Question: I have been trying but failed to do the below.
I have one label frame with some entry boxes. I want to add a button so that user can add multiple frames in the tool along with the entry boxes and buttons below the existing label frame.And when the new frame is added the text box below should get shifted. my code for tkinter is below:
'''
from Tkinter import *
root=Tk()
root.title("CIME")
step = LabelFrame(root,text="Enter Details:")
step.grid(row=0, columnspan=7, sticky='W',padx=5, pady=5, ipadx=5, ipady=5)
Label(step,text="Competitors",font = "Arial 8 bold italic").grid(row=0,sticky='E', padx=5, pady=2)
Label(step,text="Keywords",font = "Arial 8 bold italic").grid(row=1,sticky='E', padx=5, pady=2)
Label(step,text="Project Name",font = "Arial 8 bold italic").grid(row=2,sticky='E', padx=5, pady=2)
e1 = Entry(step)
e2=Entry(step)
e3=Entry(step)
e1.grid(row=0,column=1,columnspan=7, sticky="WE", pady=3,padx=5)
e2.grid(row=1,column=1,columnspan=7, sticky="WE", pady=3,padx=5)
e3.grid(row=2,column=1,columnspan=7, sticky="WE", pady=3,padx=5)
tex = Text(master=root)
scr=Scrollbar(root,orient =VERTICAL,command=tex.yview)
scr.grid(padx=1, column=7, rowspan=15, columnspan=1, sticky=NS)
tex.grid(row = 4,column=1)
tex.config(yscrollcommand=scr.set,font=('Arial', 8, 'bold', 'italic'))
#tex['yscrollcommand'] = sb.set
Button(step,text ="Search Words",width=10,font = "Arial 8 bold italic",activebackground="red",command=roll).grid(row=3,column=0,sticky=W,pady=4,padx=5)
Button(step,text="Google Search",width=10,font = "Arial 8 bold italic",command = links).grid(row=3,column=2,sticky=W,pady=4,padx=5)
Button(step,text="Extraxt Text",width=10,font = "Arial 8 bold italic",command = create).grid(row=3,column=4,sticky=W,pady=4,padx=5)
mainloop()
'''

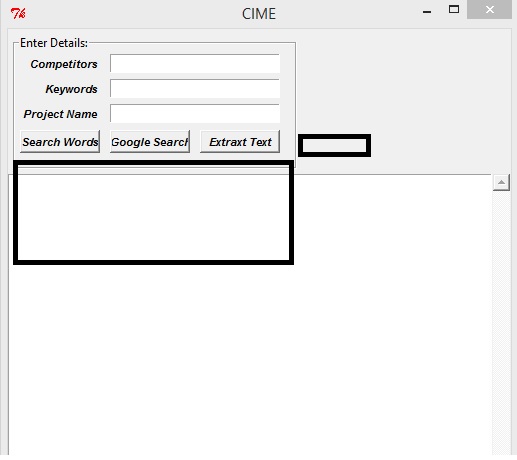
Answer: Define a function that generate label frame. And call it in the callback function of the new button.
'''
from Tkinter import *
def roll(): pass
def links(): pass
def create(): pass
root=Tk()
root.title("CIME")
rows = 0
def create_detail_frame():
global rows
step = LabelFrame(root,text="Enter Details:")
step.grid(row=rows, columnspan=7, sticky='W',padx=5, pady=5, ipadx=5, ipady=5)
Label(step,text="Competitors",font = "Arial 8 bold italic").grid(row=0,sticky='E', padx=5, pady=2)
Label(step,text="Keywords",font = "Arial 8 bold italic").grid(row=1,sticky='E', padx=5, pady=2)
Label(step,text="Project Name",font = "Arial 8 bold italic").grid(row=2,sticky='E', padx=5, pady=2)
e1 = Entry(step)
e2 = Entry(step)
e3 = Entry(step)
e1.grid(row=0,column=1,columnspan=7, sticky="WE", pady=3,padx=5)
e2.grid(row=1,column=1,columnspan=7, sticky="WE", pady=3,padx=5)
e3.grid(row=2,column=1,columnspan=7, sticky="WE", pady=3,padx=5)
Button(step,text ="Search Words",width=10,font = "Arial 8 bold italic",activebackground="red",command=roll).grid(row=3,column=0,sticky=W,pady=4,padx=5)
Button(step,text="Google Search",width=10,font = "Arial 8 bold italic",command=links).grid(row=3,column=2,sticky=W,pady=4,padx=5)
Button(step,text="Extraxt Text",width=10,font = "Arial 8 bold italic",command = create).grid(row=3,column=4,sticky=W,pady=4,padx=5)
rows += 1
# Reposition text, scroll
#scr.grid_forget()
#tex.grid_forget()
#scr.grid(row=rows, padx=1, column=7, rowspan=15, columnspan=1, sticky=NS)
#tex.grid(row=rows,column=1)
# Reposition text, scroll
scr.grid(row=rows)
tex.grid(row=rows)
tex = Text(master=root)
scr=Scrollbar(root,orient =VERTICAL,command=tex.yview)
scr.grid(row=1, padx=1, column=7, rowspan=15, columnspan=1, sticky=NS)
tex.grid(row=1,column=1)
tex.config(yscrollcommand=scr.set,font=('Arial', 8, 'bold', 'italic'))
Button(root, text='Add detail frame', command=create_detail_frame).grid(row=0, column=7)
create_detail_frame()
mainloop()
'''
NOTE: I used a global variable 'rows' to keep track of how many grid rows are there above the text widget.